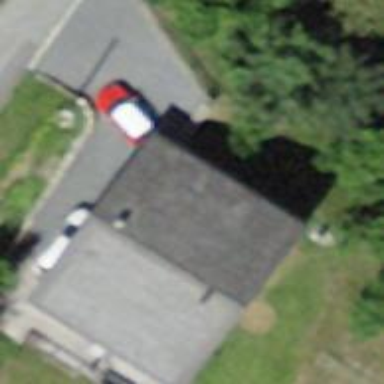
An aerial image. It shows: Detached building.